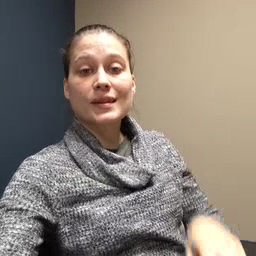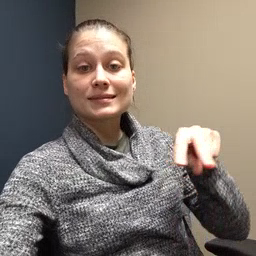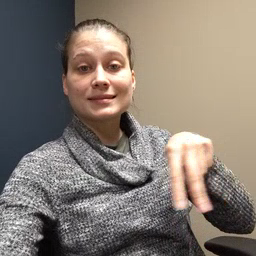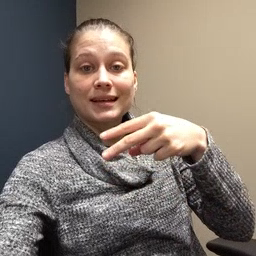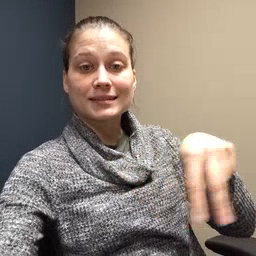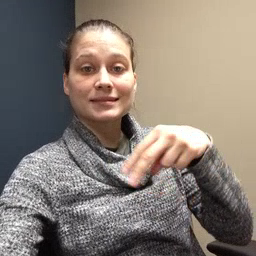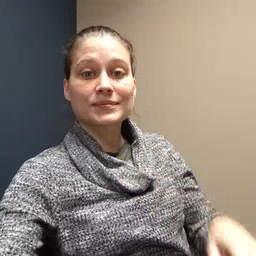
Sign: dance